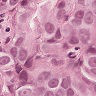
Metastatic tissue present: yes